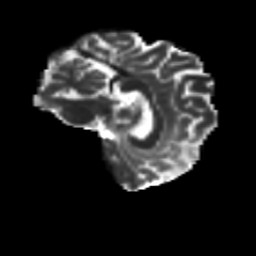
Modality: T2w
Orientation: sagittal
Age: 18
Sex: male
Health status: healthy
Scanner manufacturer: siemens
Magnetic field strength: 3 T
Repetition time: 8.6 s
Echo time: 0.095 s